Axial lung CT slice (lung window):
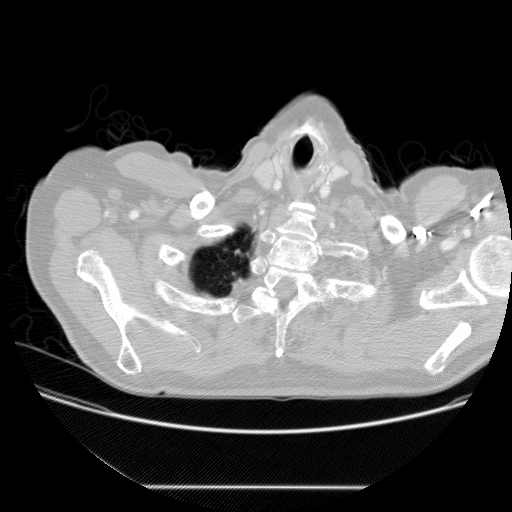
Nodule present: no